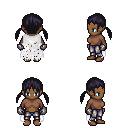
a pixel art fantasy rpg character, female body template, human, dark skin, white tattered cape, metal pants, raven twin-tailed hairstyle, metal gloves, four views (front, back, left, right), 2x2 character sprite sheet, small pixel art, hard edges, no anti-aliasing